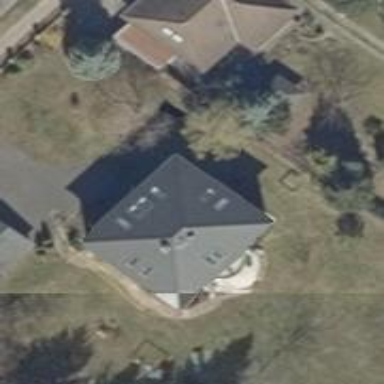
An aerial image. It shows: Building with hipped roof that is oriented along its structure.